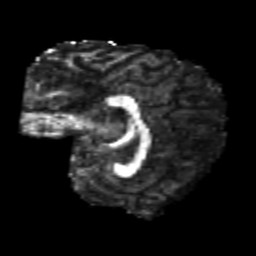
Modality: FA
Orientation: sagittal
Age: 20
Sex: female
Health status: healthy
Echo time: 0.074 s